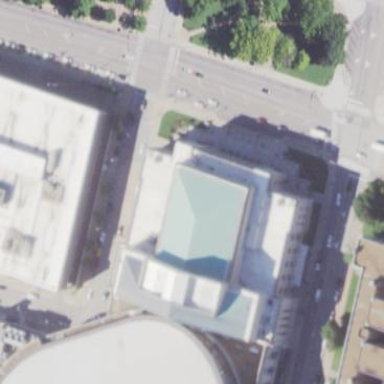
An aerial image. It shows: Historic theatre building.